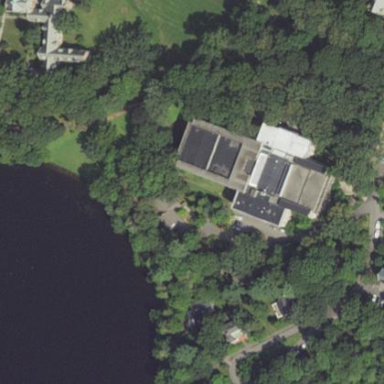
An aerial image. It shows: Building that serves as library.